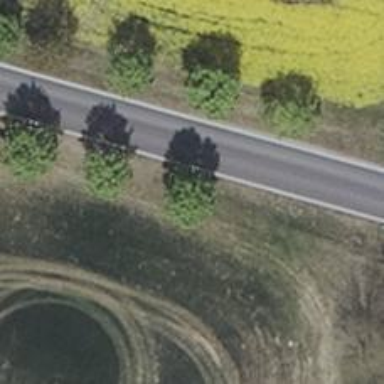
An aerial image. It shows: Row of trees in natural setting.